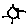
Label: sun